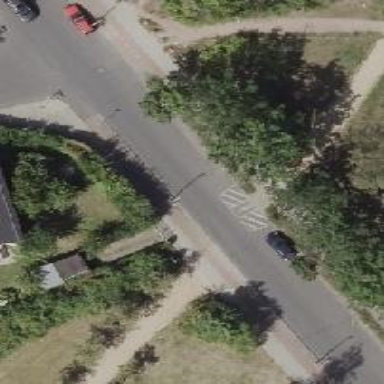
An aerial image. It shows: Unmarked crossing on the road.